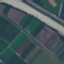
Land use / land cover: River